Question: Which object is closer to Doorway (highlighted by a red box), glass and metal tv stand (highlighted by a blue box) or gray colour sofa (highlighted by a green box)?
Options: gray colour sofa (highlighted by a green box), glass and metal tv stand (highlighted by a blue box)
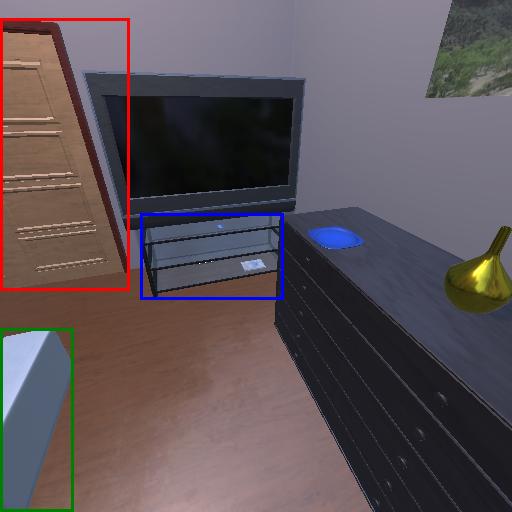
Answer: gray colour sofa (highlighted by a green box)